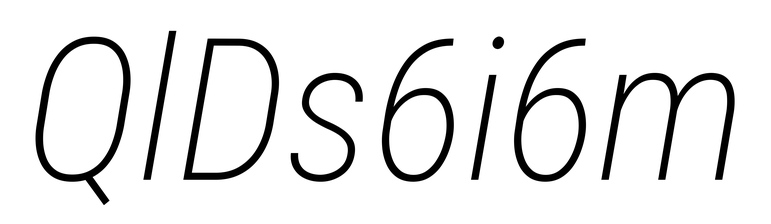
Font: Roboto-Italic_Condensed_ExtraLight_Italic